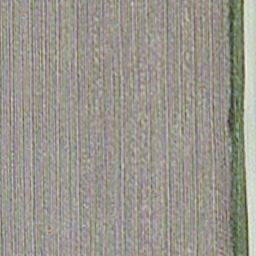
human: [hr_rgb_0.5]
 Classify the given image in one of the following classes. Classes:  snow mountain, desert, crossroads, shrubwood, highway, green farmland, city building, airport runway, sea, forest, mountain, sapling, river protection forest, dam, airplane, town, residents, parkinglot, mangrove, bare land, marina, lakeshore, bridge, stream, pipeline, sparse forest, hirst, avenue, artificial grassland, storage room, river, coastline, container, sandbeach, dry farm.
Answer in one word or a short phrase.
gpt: dry farm